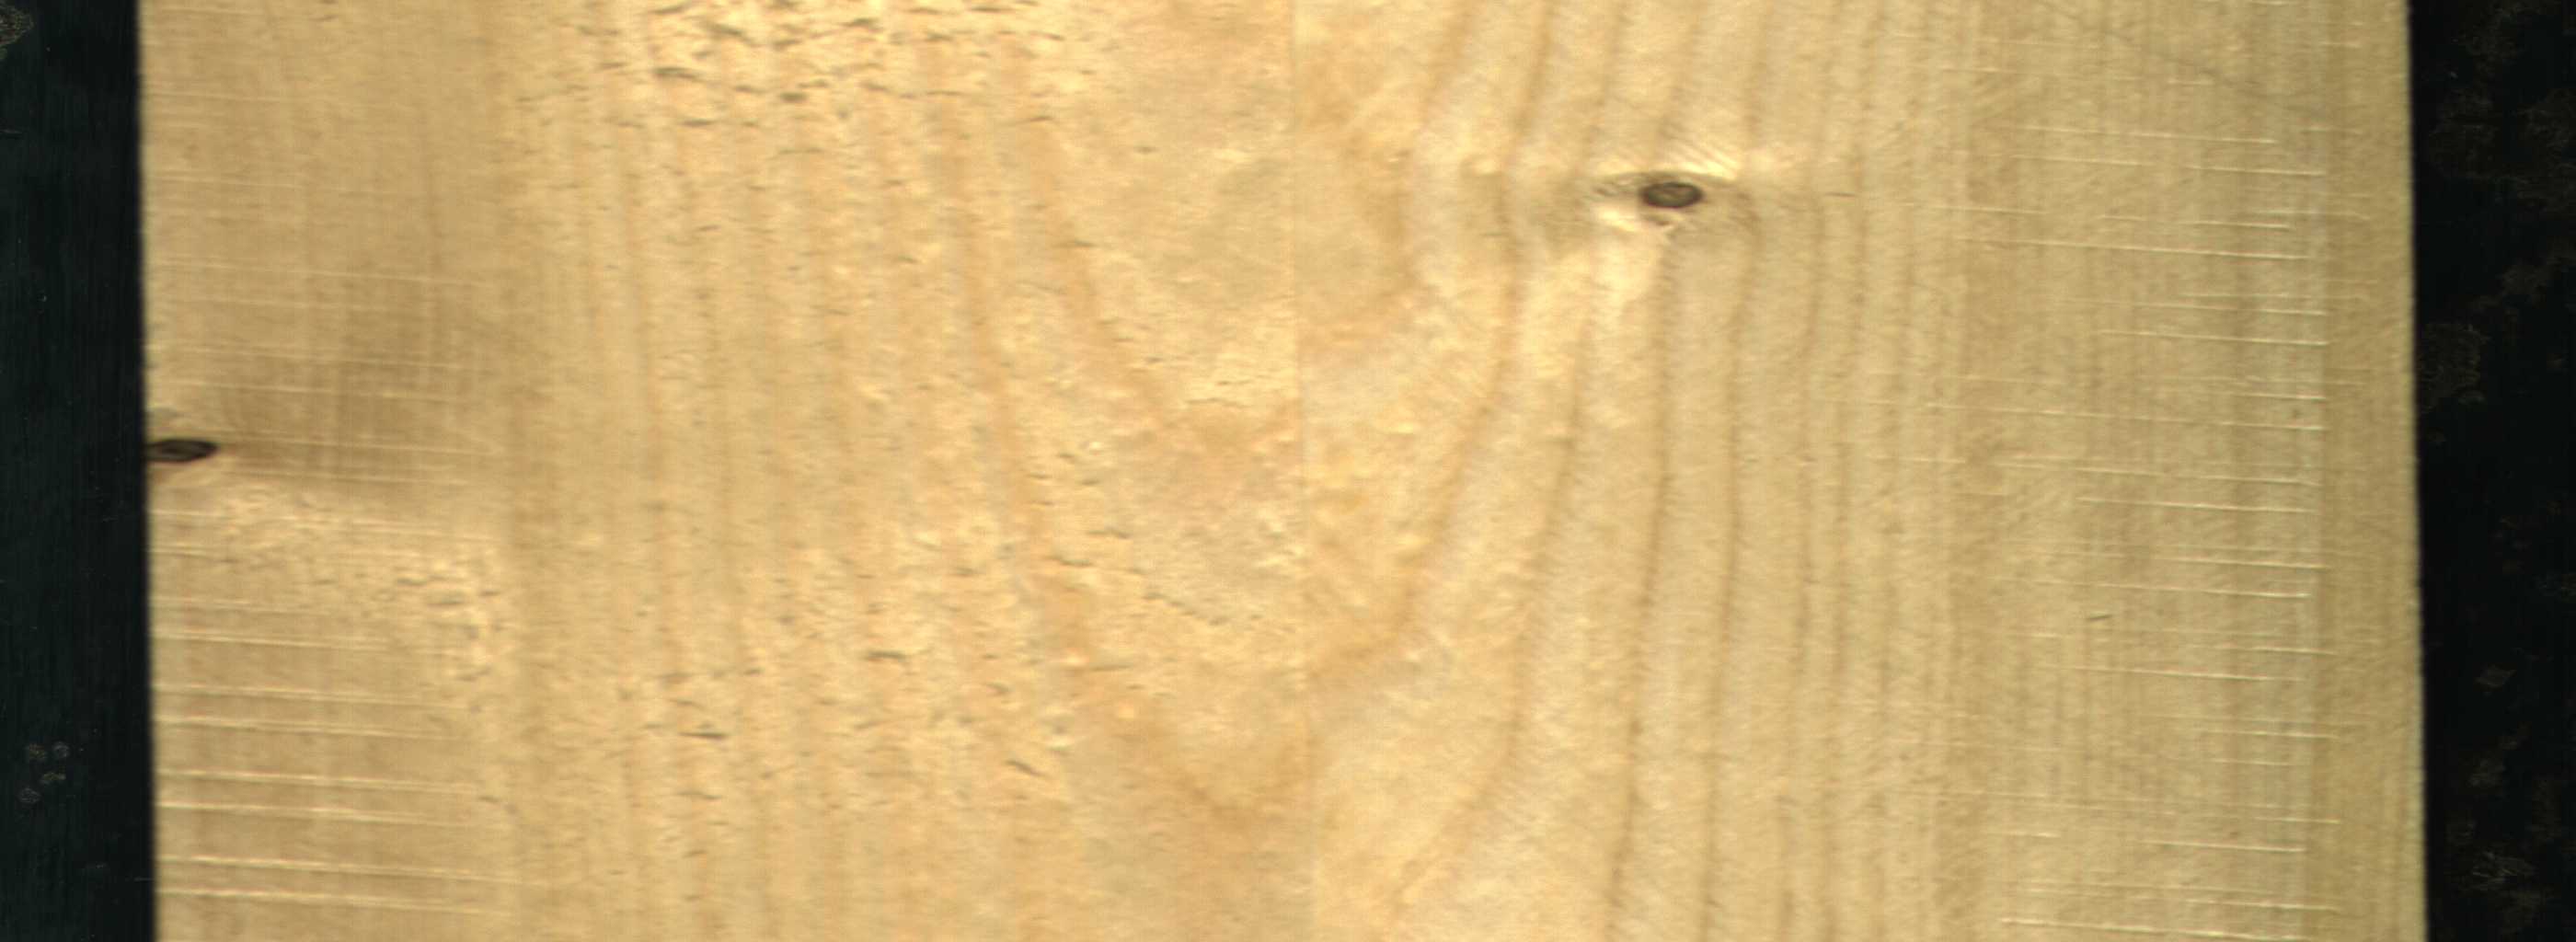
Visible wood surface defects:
Dead_Knot
Live_Knot